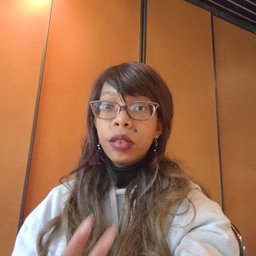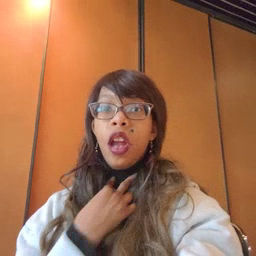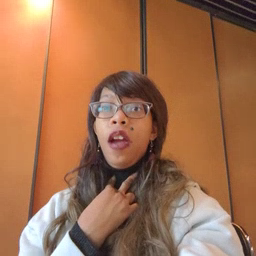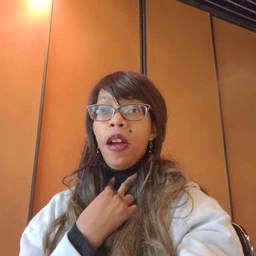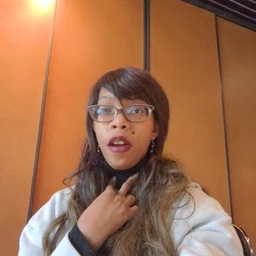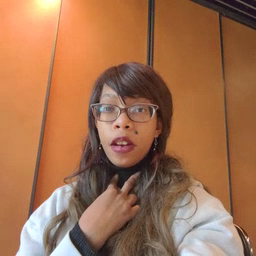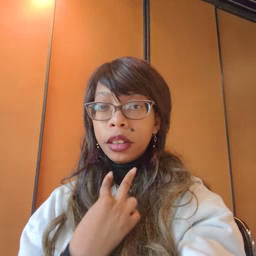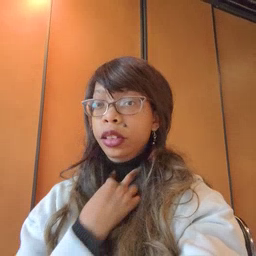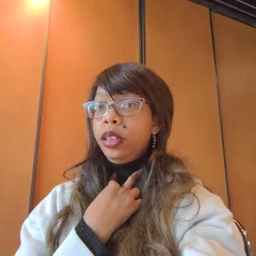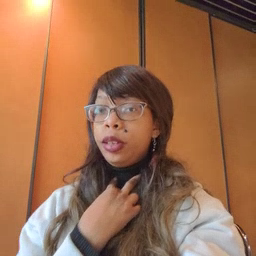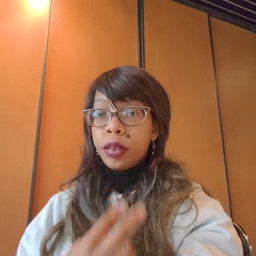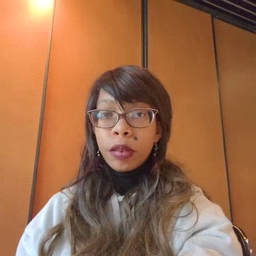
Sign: stuck